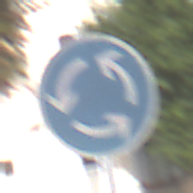
Verkehrszeichen: Kreisverkehr
Umgebung: Outdoor, Urban
Tageszeit: MorningAfternoon
Wetter: PartlyCloudy
Licht: Natural
Jahreszeit: NotSpecified
Kontrast: HighContrast